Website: lowes
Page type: billing-address
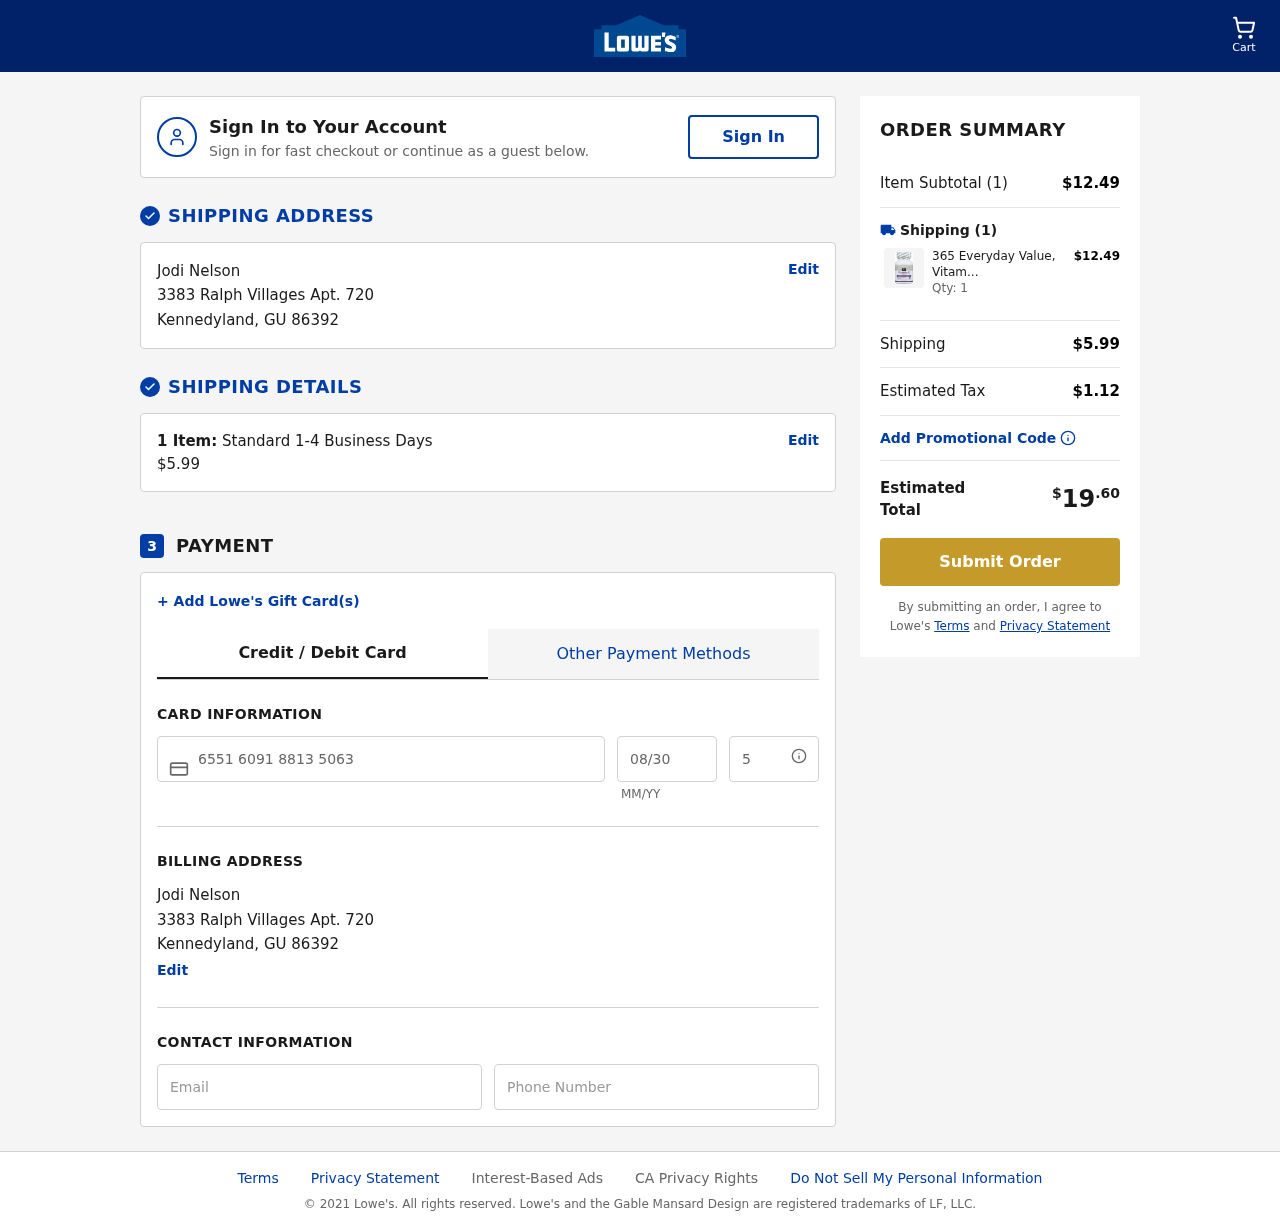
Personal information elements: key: PII_CARD_CVV
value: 507
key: PII_CARD_EXPIRY
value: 08/30
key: PII_CARD_NUMBER
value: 6551 6091 8813 5063
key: PII_CITY
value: Kennedyland
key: PII_EMAIL
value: jodinelson@gmail.com
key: PII_FULLNAME
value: Jodi Nelson
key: PII_PHONE
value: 2128576328
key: PII_POSTCODE
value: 86392
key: PII_STATE_ABBR
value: GU
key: PII_STREET
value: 3383 Ralph Villages Apt. 720
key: PII_FULLNAME2
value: Jodi Nelson
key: PII_CITY2
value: Kennedyland
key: PII_STATE_ABBR2
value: GU
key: PII_POSTCODE_FULL
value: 86392
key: PII_POSTCODE_NUMERIC
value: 86392
Product elements: key: PRODUCT1_NAME
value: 365 Everyday Value, Vitamin K 120mcg, 100 ct
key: PRODUCT1_PRICE
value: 12.49
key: PRODUCT1_QUANTITY
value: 1
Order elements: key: ORDER_NUM_ITEMS
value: Cart
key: ORDER_NUM_ITEMS
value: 1 Item:
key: ORDER_NUM_ITEMS
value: Item Subtotal (1)
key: ORDER_SHIPPING_COST
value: $5.99
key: ORDER_SUBTOTAL
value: $12.49
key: ORDER_TAX
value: $1.12
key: ORDER_TOTAL
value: $19.60